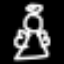
Label: angel